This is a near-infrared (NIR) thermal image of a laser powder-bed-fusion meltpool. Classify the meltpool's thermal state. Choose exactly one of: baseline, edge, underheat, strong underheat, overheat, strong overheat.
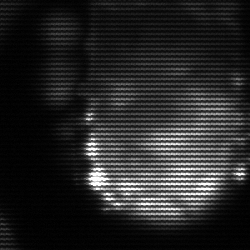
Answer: baseline